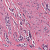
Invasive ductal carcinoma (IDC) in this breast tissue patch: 1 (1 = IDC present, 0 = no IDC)